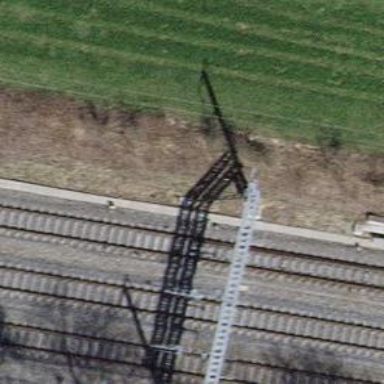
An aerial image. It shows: Railway track with contact line for electrification.